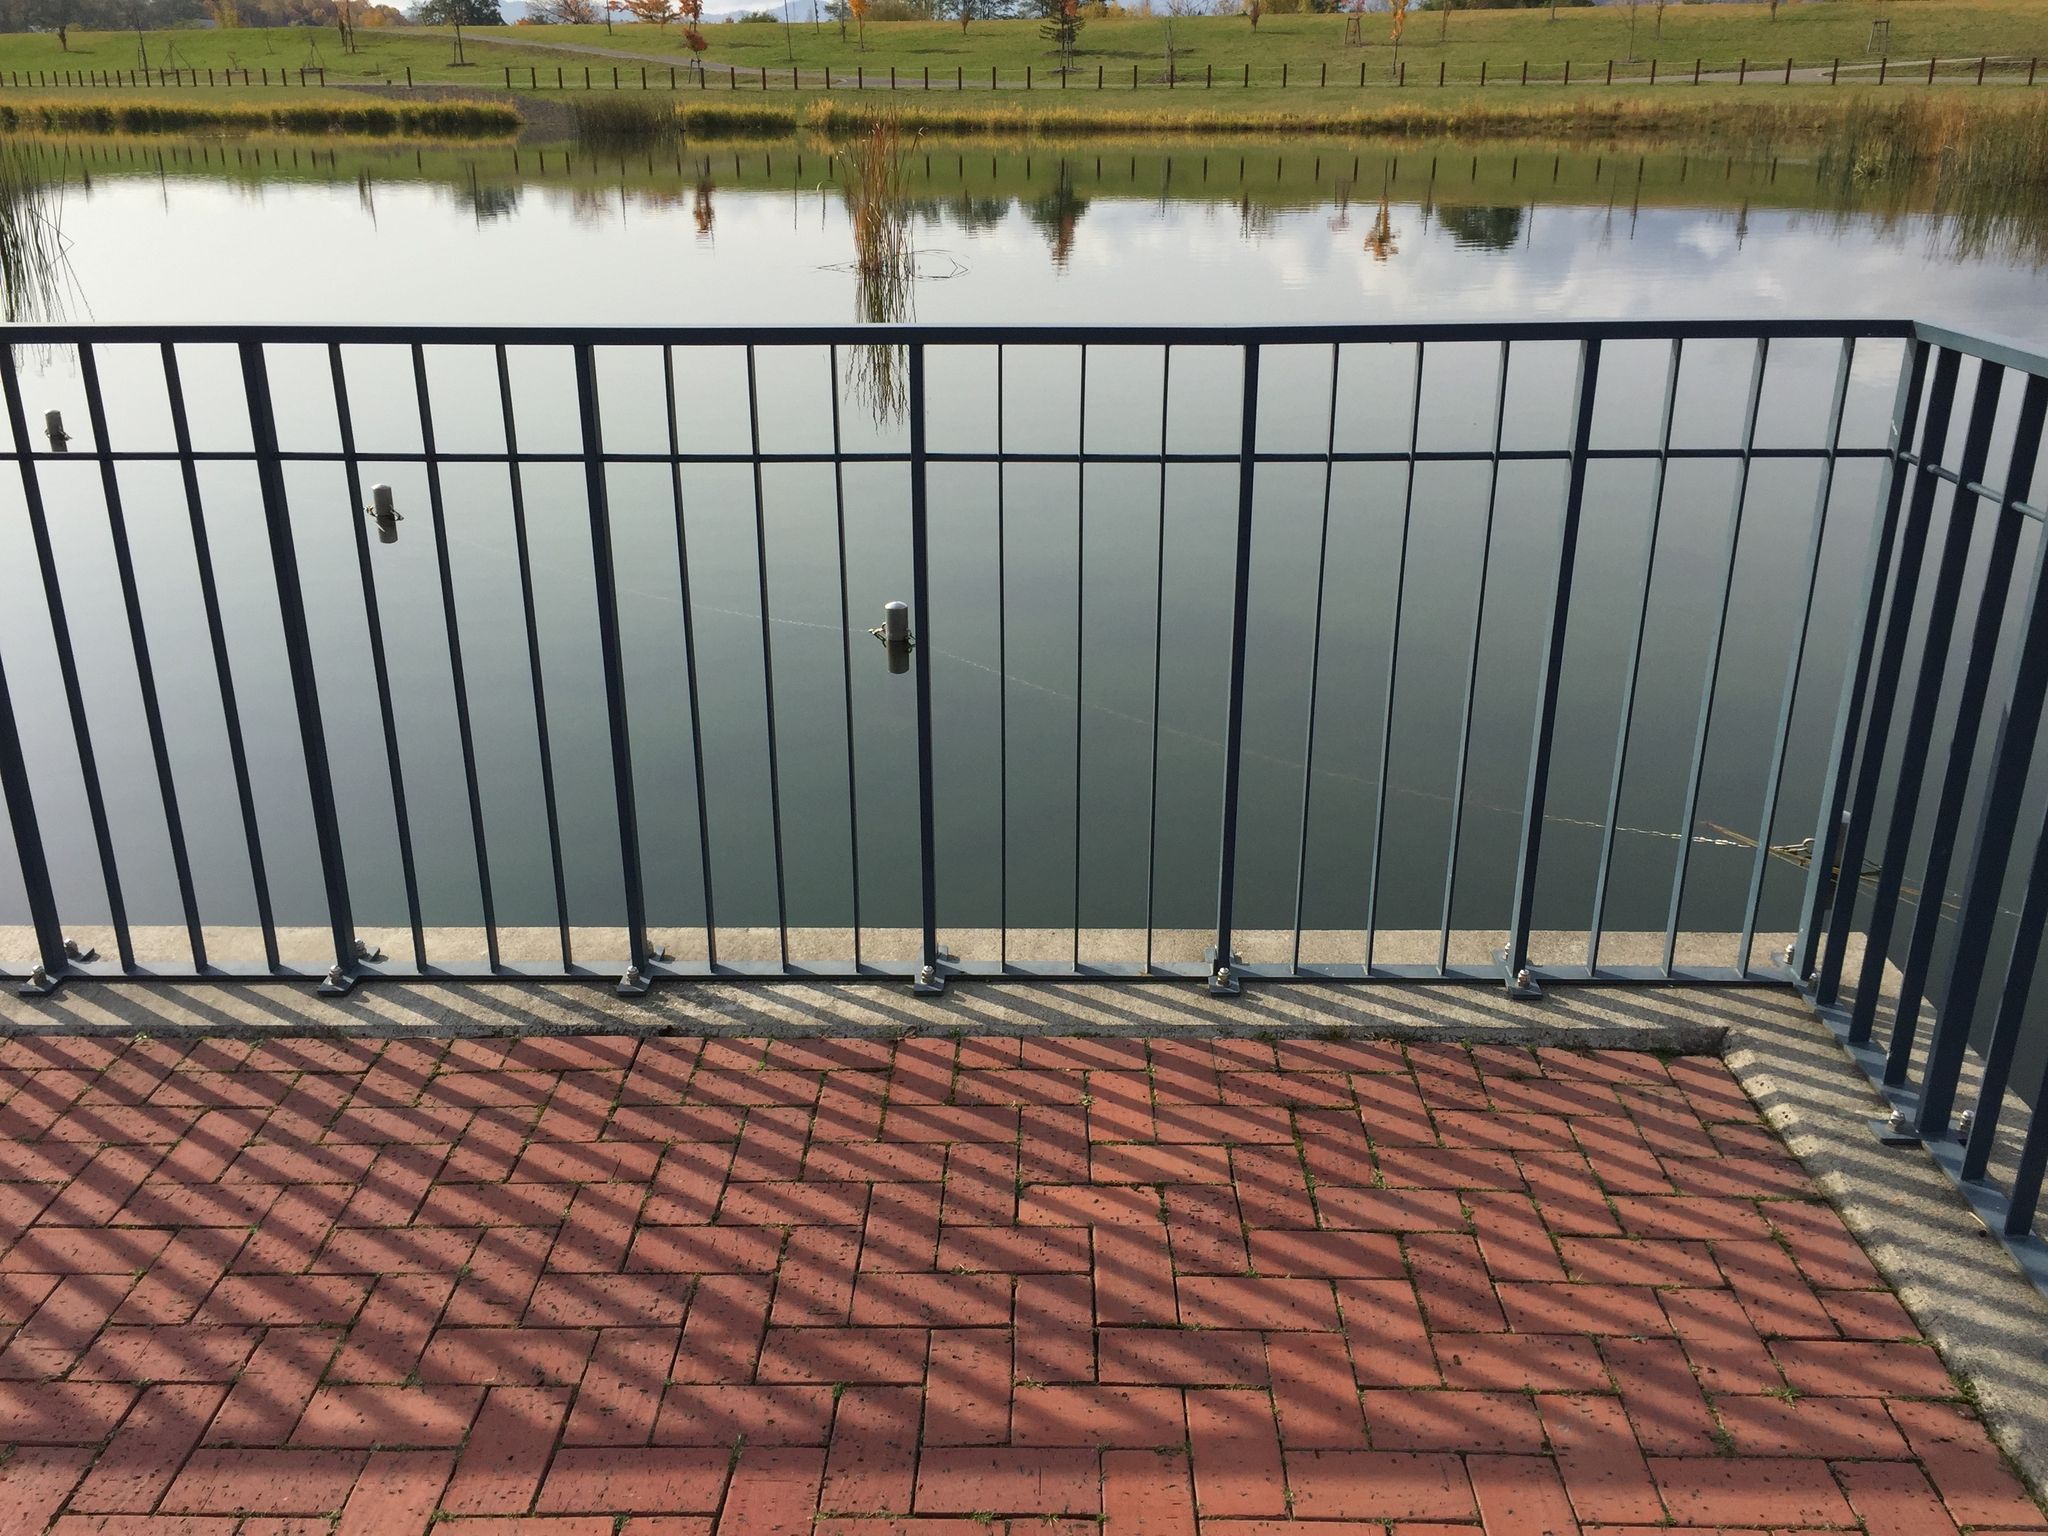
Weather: snowy
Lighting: day
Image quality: slightly poor
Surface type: walking surface
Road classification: pedestrian, footway, path
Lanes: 1.0
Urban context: urban centre
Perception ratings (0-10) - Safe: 7.11, Lively: 1.5, Beautiful: 4.69, Boring: 2.19, Depressing: 5.69, Wealthy: 6.81